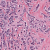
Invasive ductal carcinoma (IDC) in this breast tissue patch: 1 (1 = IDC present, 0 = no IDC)